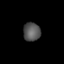
Tissue: lung
Cell type: Epithelial cells
Senescence score: 0.5804
Nuclear area (px): 314
Mean DAPI intensity: 84.347